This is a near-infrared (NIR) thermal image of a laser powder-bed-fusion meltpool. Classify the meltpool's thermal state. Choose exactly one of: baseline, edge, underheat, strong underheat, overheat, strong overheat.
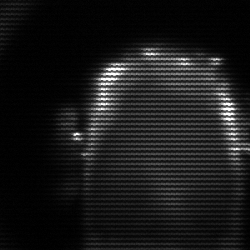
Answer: baseline